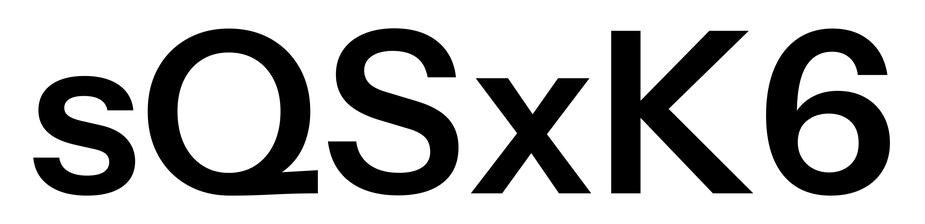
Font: InstrumentSans_SemiBold